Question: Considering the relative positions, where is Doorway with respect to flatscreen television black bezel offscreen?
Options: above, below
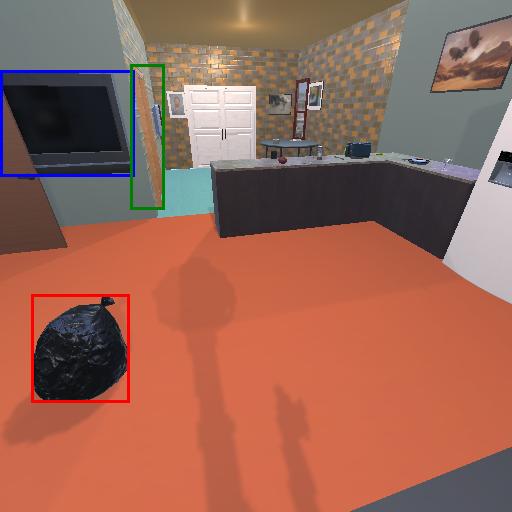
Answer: above